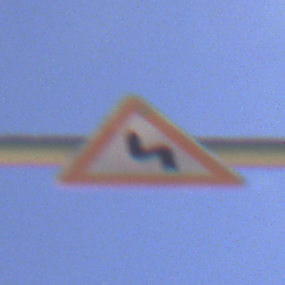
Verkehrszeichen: DoppelkurveZunaechstLinks
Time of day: Midday
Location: Outdoor (Nature)
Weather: Clear
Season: NotSpecified
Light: Natural